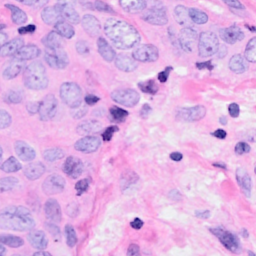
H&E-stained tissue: Breast